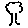
Label: tree